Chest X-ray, PA view. Patient: 71 years old, sex M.
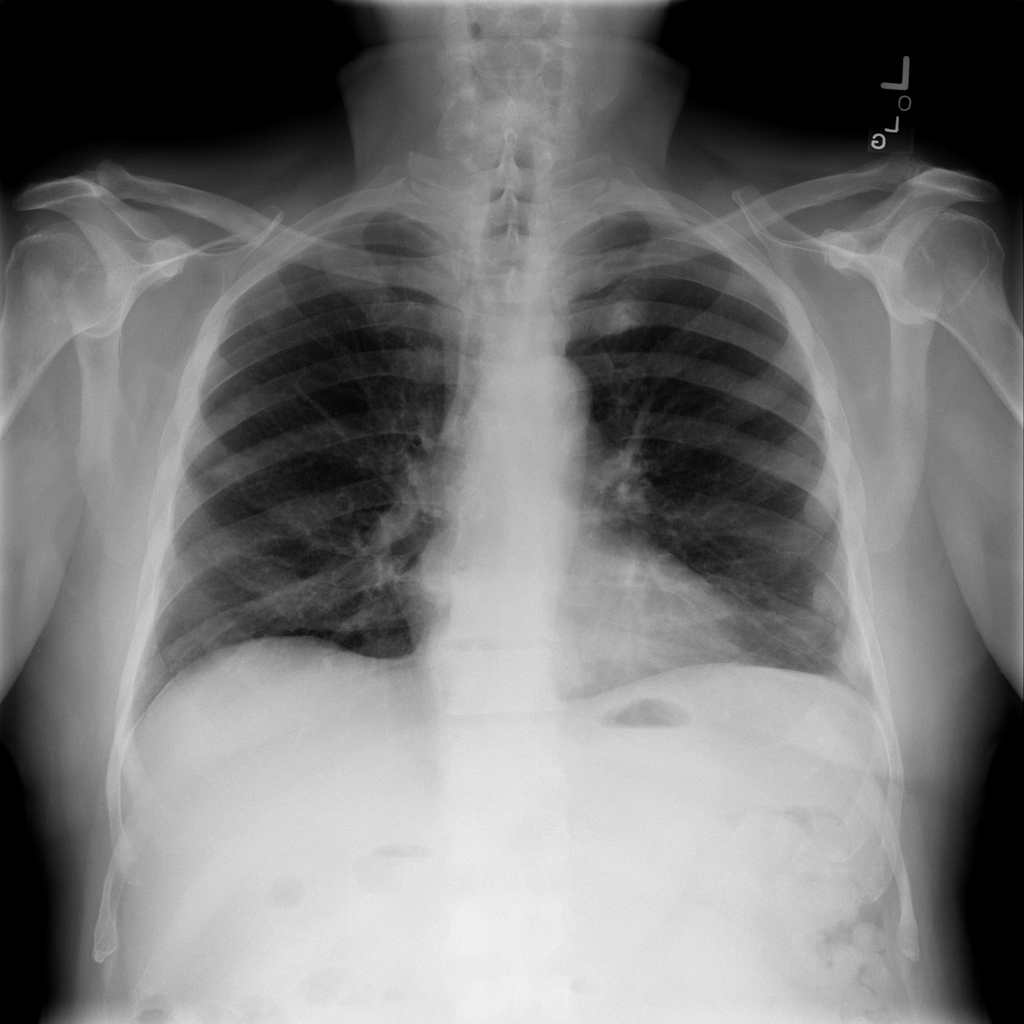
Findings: No Finding